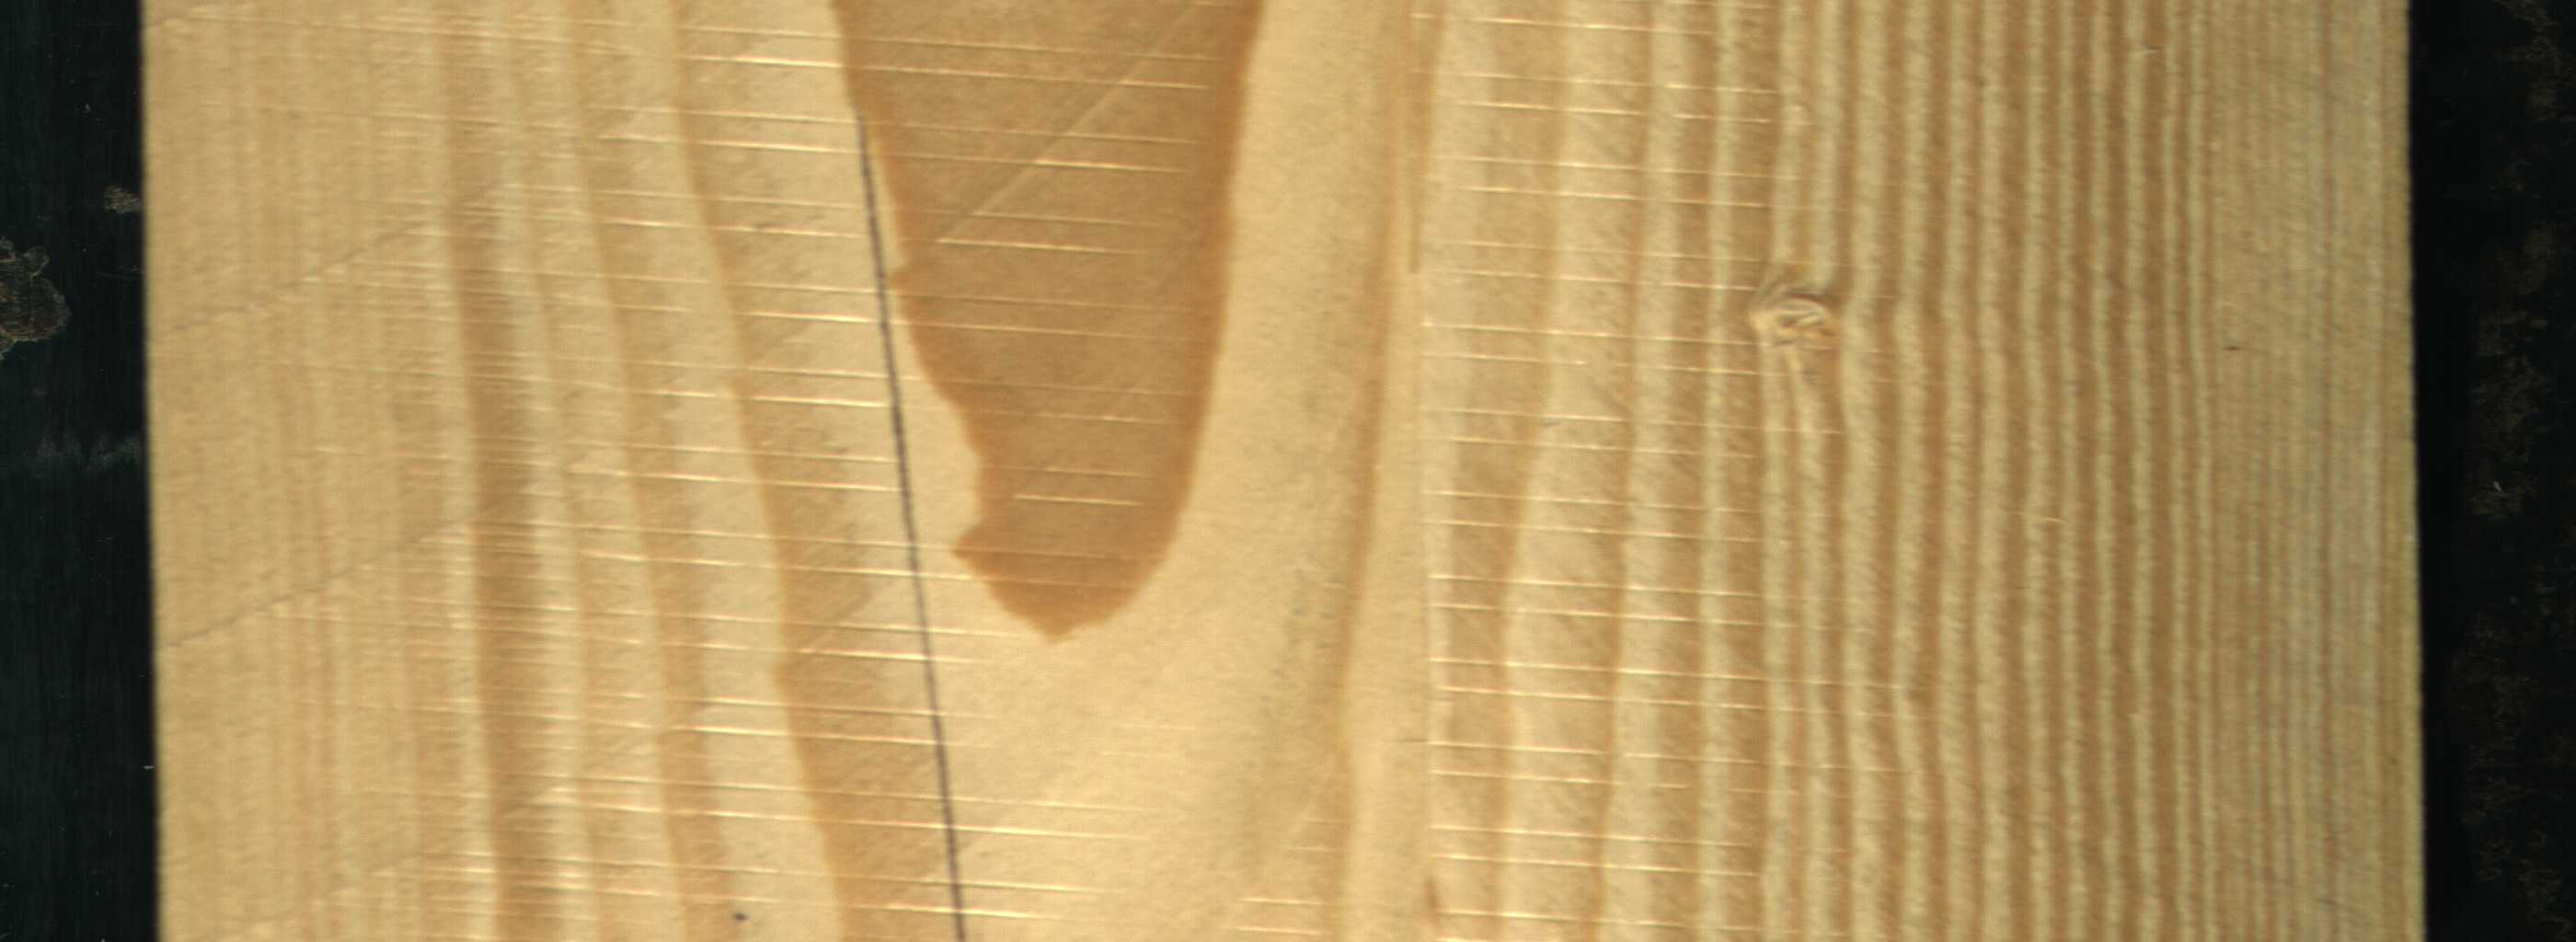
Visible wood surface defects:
Crack